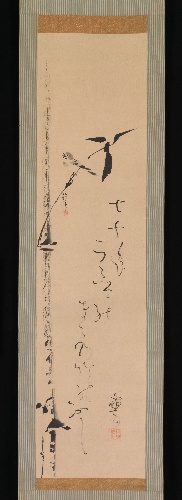
Title: 酒井抱一筆亀田鵬斎賛 竹雀図|Sparrow and Bamboo
Artist: Kameda Bōsai|Sakai Hōitsu
Artist bio: Japanese, 1752–1826|Japanese, 1761–1828
Date: ca. 1821
Object type: Hanging scroll
Classification: Paintings
Medium: Hanging scroll; ink on paper
Culture: Japan
Period: Edo period (1615–1868)
Dimensions: Image: 44 3/8 × 14 3/4 in. (112.7 × 37.5 cm)
Overall with mounting: 68 1/4 × 14 3/4 in. (173.4 × 37.5 cm)
Overall with knobs: 16 7/8 in. (42.9 cm)
Department: Asian Art
Credit line: Gift of Florence and Herbert Irving, 2015
Accession year: 2015
Repository: Metropolitan Museum of Art, New York, NY
Tags: Birds|Bamboo